Question: I have an Angular form. The fields are validated using the 'ng-pattern' attribute. I also have a reset button. I'm using the <URL> to handle the 'reset' event like so:
'''
<form name="searchForm" id="searchForm" ui-event="{reset: 'reset(searchForm)'}" ng-submit="search()">
<div>
<label>
Area Code
<input type="tel" name="areaCode" ng-model="areaCode" ng-pattern="/^([0-9]{3})?$/">
</label>
<div ng-messages="searchForm.areaCode.$error">
<div class="error" ng-message="pattern">The area code must be three digits</div>
</div>
</div>
<div>
<label>
Phone Number
<input type="tel" name="phoneNumber" ng-model="phoneNumber" ng-pattern="/^([0-9]{7})?$/">
</label>
<div ng-messages="searchForm.phoneNumber.$error">
<div class="error" ng-message="pattern">The phone number must be seven digits</div>
</div>
</div>
<br>
<div>
<button type="reset">Reset</button>
<button type="submit" ng-disabled="searchForm.$invalid">Search</button>
</div>
</form>
'''
As you can see, when the form is reset it calls the 'reset' method on the '$scope'. Here's what the entire controller looks like:
'''
angular.module('app').controller('mainController', function($scope) {
$scope.resetCount = 0;
$scope.reset = function(form) {
form.$setPristine();
form.$setUntouched();
$scope.resetCount++;
};
$scope.search = function() {
alert('Searching');
};
});
'''
I'm calling 'form.$setPristine()' and 'form.$setUntouched', following the advice from <URL>.
The problem is that even after reseting the form, the validation messages don't go away. You can see the full code on <URL>. Here's a screenshot showing that the errors don't go away:

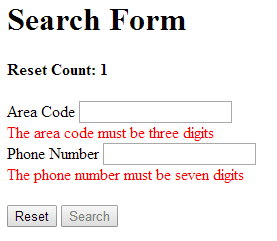
Answer: I started with the comment from @Brett and built upon it. I actually have multiple forms and each form has many fields (more than just the two shown). So I wanted a general solution.
I noticed that the Angular 'form' object has a property for each control (input, select, textarea, etc) as well as some other Angular properties. Each of the Angular properties, though, begins with a dollar sign ('$'). So I ended up doing this (including the comment for the benefit of other programmers):
'''
$scope.reset = function(form) {
// Each control (input, select, textarea, etc) gets added as a property of the form.
// The form has other built-in properties as well. However it's easy to filter those out,
// because the Angular team has chosen to prefix each one with a dollar sign.
// So, we just avoid those properties that begin with a dollar sign.
let controlNames = Object.keys(form).filter(key => key.indexOf('$') !== 0);
// Set each control back to undefined. This is the only way to clear validation messages.
// Calling 'form.$setPristine()' won't do it (even though you wish it would).
for (let name of controlNames) {
let control = form[name];
control.$setViewValue(undefined);
}
form.$setPristine();
form.$setUntouched();
};
'''